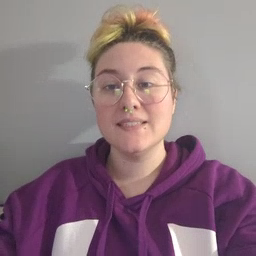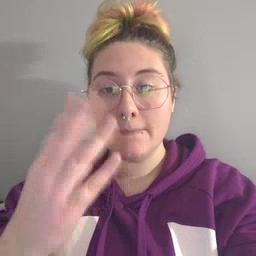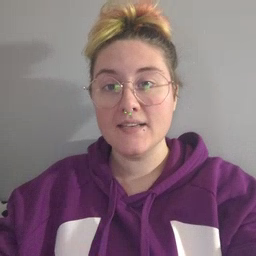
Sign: sleepy